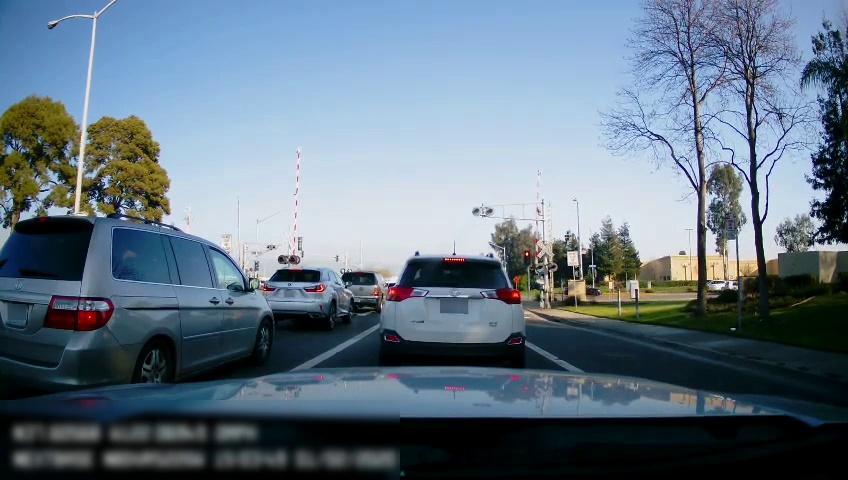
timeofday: Day
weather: Sunny
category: Drivable Space
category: Drivable Space
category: Vehicles | SUV
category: Vehicles | Car
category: Vehicles | SUV
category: Vehicles | SUV
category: Vehicles | Van
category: Vehicles | SUV
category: Lanes | Current Lane
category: Lanes | Current Lane
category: Traffic | Signs
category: Traffic | Lights
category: Traffic | Lights
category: Traffic | Lights
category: Traffic | Lights
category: Traffic | Signs
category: Traffic | Lights
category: Traffic | Signs